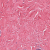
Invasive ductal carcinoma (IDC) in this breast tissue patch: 1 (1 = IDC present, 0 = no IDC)